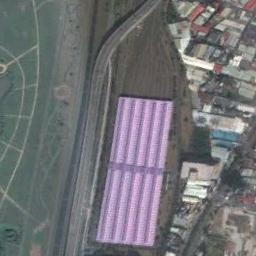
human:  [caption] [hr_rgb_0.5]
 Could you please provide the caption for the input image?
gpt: The railway station is next to some buildings and grass .

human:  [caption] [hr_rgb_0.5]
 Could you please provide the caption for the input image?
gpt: The railway station has lots of railways and a purple building and the railway station is between a lawn and some houses .

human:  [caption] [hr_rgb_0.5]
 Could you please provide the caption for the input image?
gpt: A nice suburban railway station .

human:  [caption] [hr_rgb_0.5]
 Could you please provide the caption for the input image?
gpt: There are many buildings beside the railway station .

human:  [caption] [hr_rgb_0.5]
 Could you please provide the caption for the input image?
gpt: There are some buildings and a green meadow beside the purple railway station .